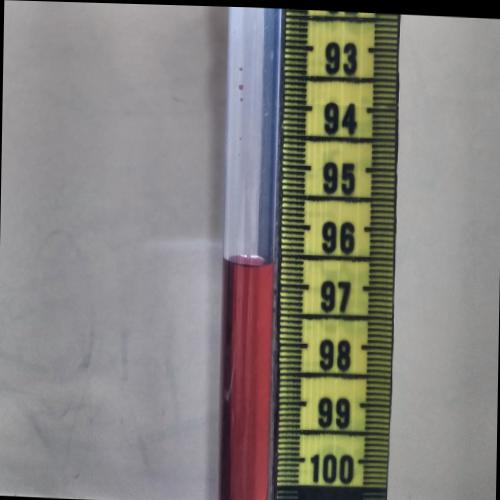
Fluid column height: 96.7 cm